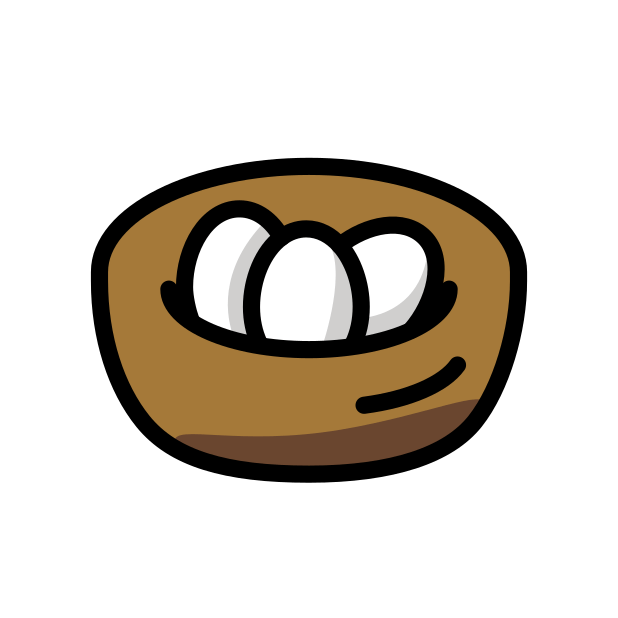
Emoji: 🪺
Name: nest with eggs
Unicode: 0x1faba